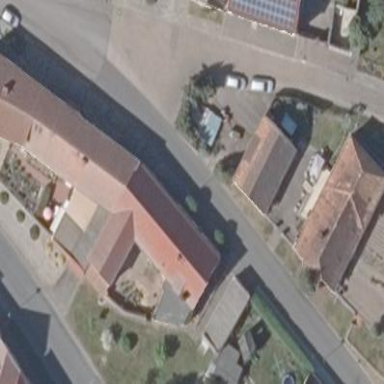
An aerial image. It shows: Building.